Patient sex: M
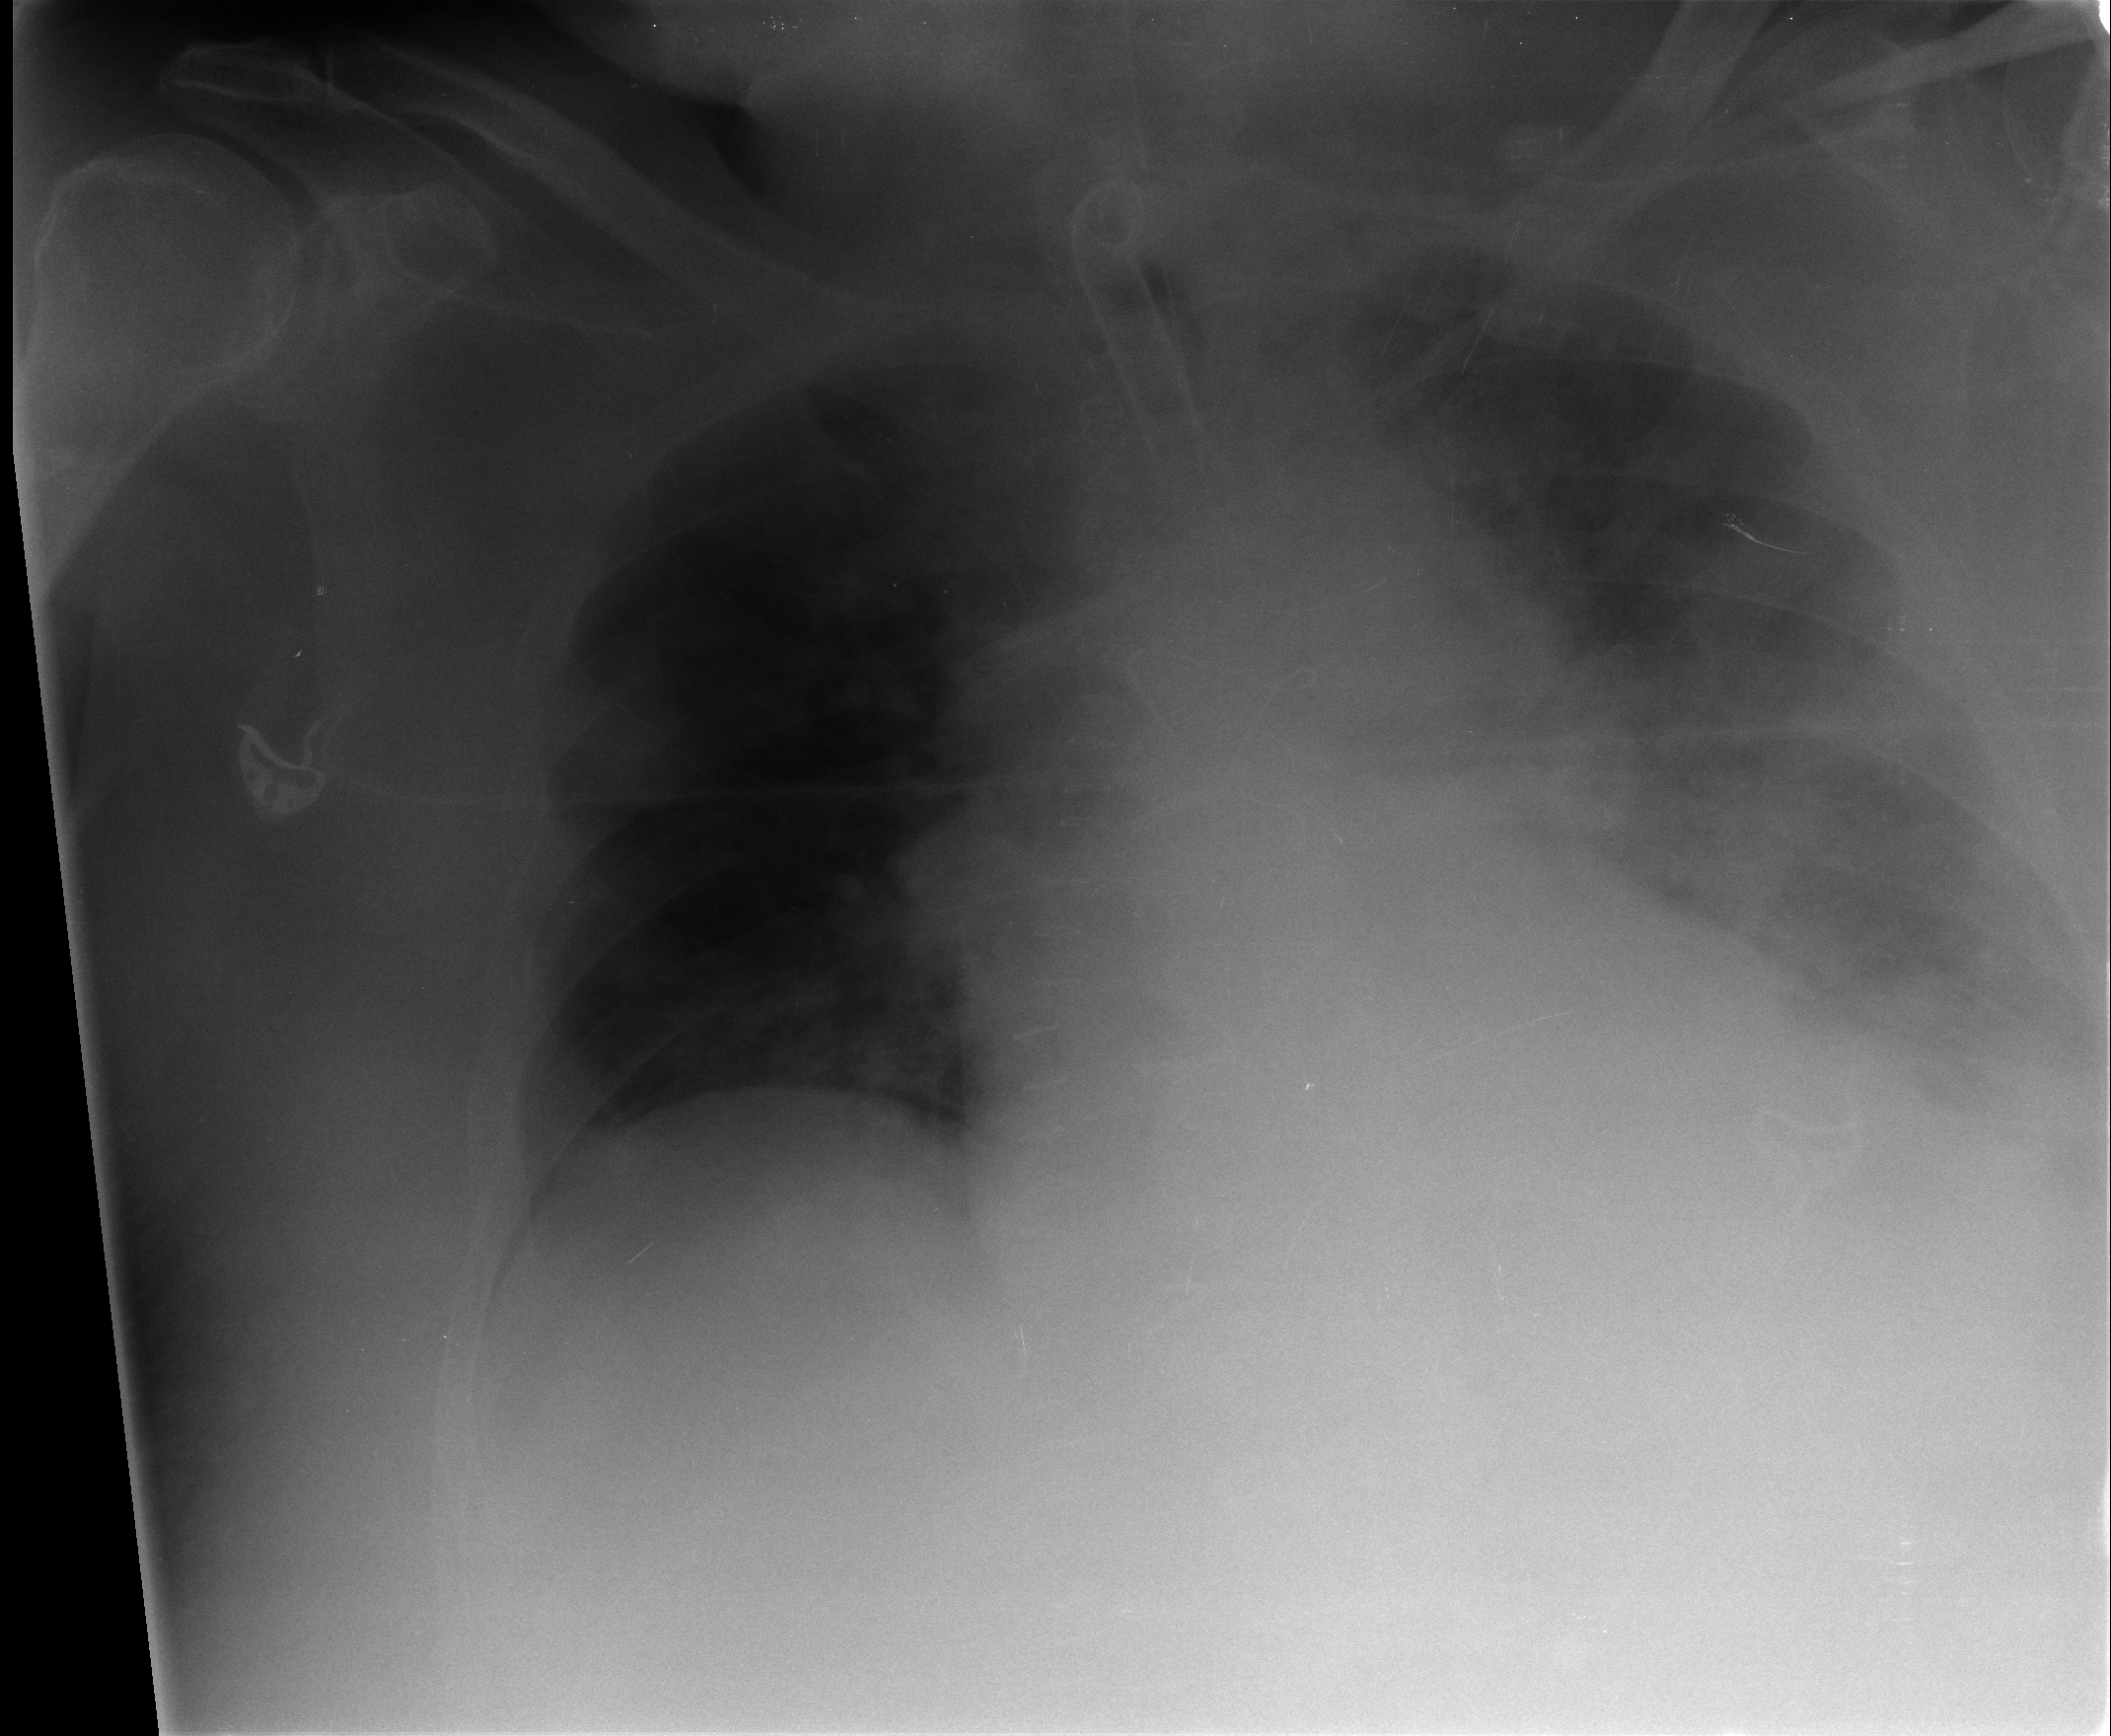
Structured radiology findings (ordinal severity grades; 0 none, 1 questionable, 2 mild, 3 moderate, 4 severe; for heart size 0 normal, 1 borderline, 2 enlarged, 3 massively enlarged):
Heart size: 2
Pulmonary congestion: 2
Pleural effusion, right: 0
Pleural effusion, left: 2
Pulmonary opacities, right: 0
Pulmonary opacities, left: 3
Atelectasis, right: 2
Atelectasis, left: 2